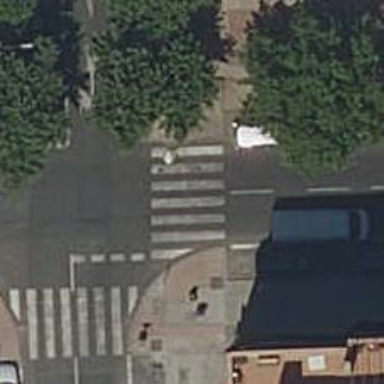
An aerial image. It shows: Uncontrolled road crossing.